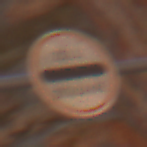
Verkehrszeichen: Zollstelle
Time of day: MorningAfternoon
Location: Outdoor (Urban)
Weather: Clear
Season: NotSpecified
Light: Natural